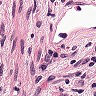
Metastatic tissue present: no